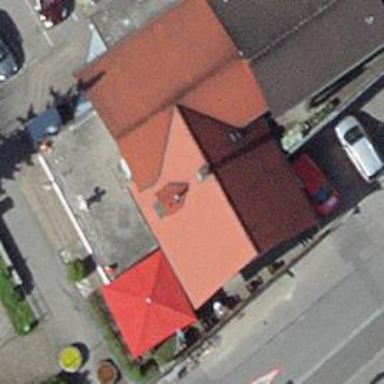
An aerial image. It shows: Bakery.